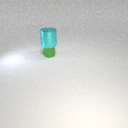
small green metal cylinder below large cyan metal cylinder